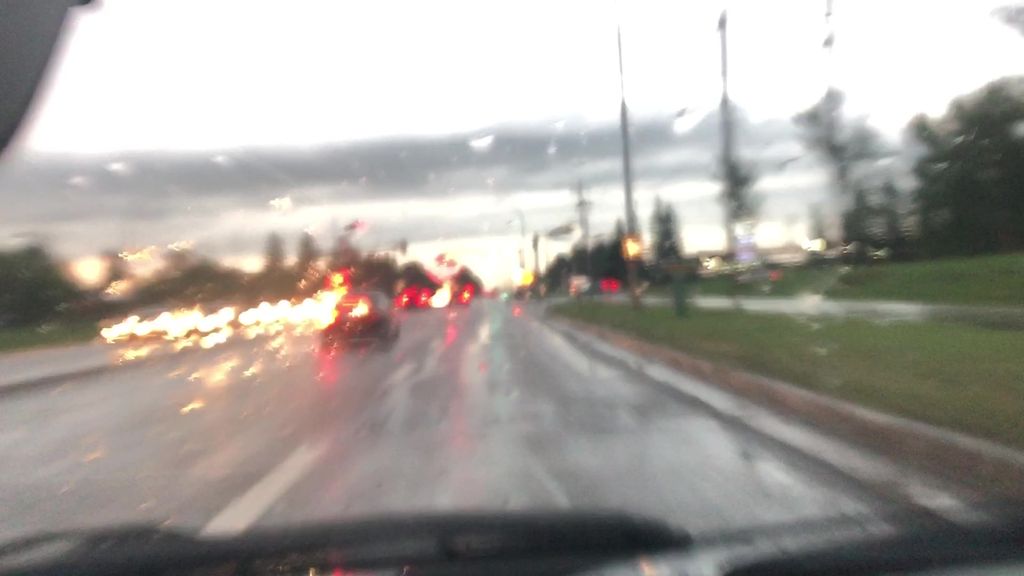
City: edmonton